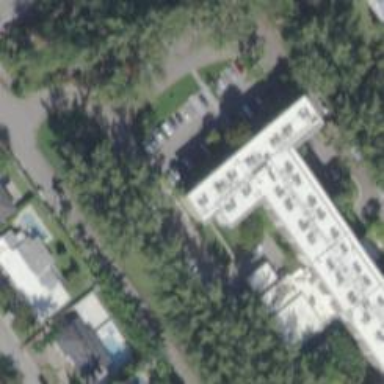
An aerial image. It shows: Healthcare clinic.